Question: A newbie question related to R. How do I extract time series data for a particular location using R from an netdcf file. So for example, the following snapshot shows that the time series for location (1,2) is 13,28,43.

Thanks in advance.
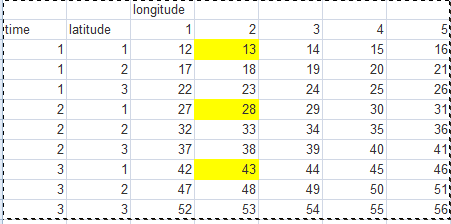
Answer: This might do it, where '"my.variable"' is the name of the variable you are interested in:
'''
library(survival)
library(RNetCDF)
library(ncdf)
library(date)
setwd("c:/users/mmiller21/Netcdf")
my.data <- open.nc("my.netCDF.file.nc");
my.time <- var.get.nc(my.data, "time")
n.latitudes <- length(var.get.nc(my.data, "lat"))
n.longitudes <- length(var.get.nc(my.data, "lon"))
n.dates <- trunc(length(my.time))
n.dates
my.object <- var.get.nc(my.data, "my.variable")
my.array <- array(my.object, dim = c(n.latitudes, n.longitudes, n.dates))
my.array[,,1:5]
my.vector <- my.array[1, 2, 1:n.dates] # first latitude, second longitude
head(my.vector)
baseDate <- att.get.nc(my.data, "NC_GLOBAL", "base_date")
bdInt <- as.integer(baseDate[1])
year <- date.mdy(seq(mdy.date(1, 1, bdInt), by = 1,
length.out = length(my.vector)))$year
head(year)
'''